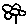
Label: flower